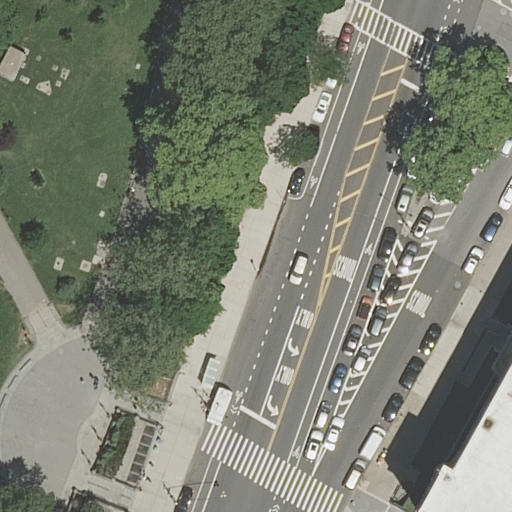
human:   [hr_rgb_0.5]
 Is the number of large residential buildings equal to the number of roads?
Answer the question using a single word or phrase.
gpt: no

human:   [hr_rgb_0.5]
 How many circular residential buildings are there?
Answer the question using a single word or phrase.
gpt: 0

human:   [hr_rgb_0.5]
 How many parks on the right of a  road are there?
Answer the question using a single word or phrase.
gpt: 0

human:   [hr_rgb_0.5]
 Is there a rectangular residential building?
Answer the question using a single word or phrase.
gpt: yes

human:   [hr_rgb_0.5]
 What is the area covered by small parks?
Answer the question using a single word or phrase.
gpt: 0m2

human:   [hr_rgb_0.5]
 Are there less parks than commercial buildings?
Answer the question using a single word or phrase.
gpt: no

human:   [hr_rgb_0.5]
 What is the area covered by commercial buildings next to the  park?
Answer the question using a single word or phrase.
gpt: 0m2

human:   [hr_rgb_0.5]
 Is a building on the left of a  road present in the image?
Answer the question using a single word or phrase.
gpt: yes

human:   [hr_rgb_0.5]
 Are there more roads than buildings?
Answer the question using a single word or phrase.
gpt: yes

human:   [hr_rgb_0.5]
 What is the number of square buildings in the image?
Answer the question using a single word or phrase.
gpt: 0

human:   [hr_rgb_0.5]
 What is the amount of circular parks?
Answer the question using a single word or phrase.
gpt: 0

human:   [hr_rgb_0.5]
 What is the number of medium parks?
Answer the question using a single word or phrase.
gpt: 0

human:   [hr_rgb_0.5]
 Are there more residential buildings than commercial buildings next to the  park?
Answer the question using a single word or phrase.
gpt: yes

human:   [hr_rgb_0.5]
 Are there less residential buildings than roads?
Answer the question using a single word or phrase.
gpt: yes

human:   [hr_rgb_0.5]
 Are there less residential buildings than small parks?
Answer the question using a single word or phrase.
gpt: no

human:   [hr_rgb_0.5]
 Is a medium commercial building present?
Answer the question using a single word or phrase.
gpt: no

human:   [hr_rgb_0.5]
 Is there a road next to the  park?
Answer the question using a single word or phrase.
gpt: yes

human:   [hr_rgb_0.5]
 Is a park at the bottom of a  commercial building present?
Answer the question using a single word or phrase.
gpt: no

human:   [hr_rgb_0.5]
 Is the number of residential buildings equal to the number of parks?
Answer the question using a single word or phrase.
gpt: no

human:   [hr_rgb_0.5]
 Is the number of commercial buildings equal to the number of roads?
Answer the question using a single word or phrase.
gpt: no

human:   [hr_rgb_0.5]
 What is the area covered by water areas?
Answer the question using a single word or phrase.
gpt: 0m2

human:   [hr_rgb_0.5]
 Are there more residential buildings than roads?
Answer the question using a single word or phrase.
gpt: no

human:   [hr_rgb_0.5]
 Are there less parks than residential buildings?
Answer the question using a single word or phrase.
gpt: yes

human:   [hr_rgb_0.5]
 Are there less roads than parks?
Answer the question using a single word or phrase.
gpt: no

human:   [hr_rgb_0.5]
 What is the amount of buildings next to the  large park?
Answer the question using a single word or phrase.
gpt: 2

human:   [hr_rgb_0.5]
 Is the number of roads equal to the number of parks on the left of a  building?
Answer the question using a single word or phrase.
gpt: no

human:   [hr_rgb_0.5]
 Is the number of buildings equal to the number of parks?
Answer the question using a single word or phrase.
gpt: no

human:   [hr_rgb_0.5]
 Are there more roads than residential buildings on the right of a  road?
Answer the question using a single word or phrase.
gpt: yes

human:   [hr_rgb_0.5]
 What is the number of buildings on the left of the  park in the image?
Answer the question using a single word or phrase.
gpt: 0

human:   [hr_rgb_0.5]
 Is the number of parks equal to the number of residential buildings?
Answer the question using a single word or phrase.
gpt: no

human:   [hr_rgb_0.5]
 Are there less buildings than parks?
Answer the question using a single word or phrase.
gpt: no

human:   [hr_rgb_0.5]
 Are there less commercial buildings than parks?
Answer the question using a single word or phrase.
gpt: yes

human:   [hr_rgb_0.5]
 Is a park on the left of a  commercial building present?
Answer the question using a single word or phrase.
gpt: no

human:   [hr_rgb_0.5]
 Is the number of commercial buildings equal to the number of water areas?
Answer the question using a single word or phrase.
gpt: yes

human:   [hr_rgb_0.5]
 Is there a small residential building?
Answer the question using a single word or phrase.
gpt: yes

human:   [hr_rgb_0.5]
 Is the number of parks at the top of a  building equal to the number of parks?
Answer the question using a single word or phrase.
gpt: no